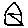
Label: house